Question: Is this possible at all using just CSS? I need to create two slant edges with an outer border but seeming that I created the slant edges with a border I am completely lost.

This is how far I got.
JSFIDDLE does not seem to want to load today??? but will post it on there as soon as possible :).
Here's the CSS:
'''
.wrap {width:29%;}
.slider-header:before {
content:'';
border-top:20px solid white;
border-right: 20px solid #000;
-webkit-box-sizing: border-box;
-moz-box-sizing: border-box;
box-sizing: border-box;
height:20px;
position: absolute;
top: 0;
left: 0;
height:100%;
width: 20px;
}
.slider-header {
color:#FFFFFF;
font-family:Arial, Helvetica, sans-serif;
background:#000000;
position:relative;
font-size:1em;
padding-left:1.5em;
width:200px;
float:right;
}
.slider-header2:before {
content:'';
border-bottom:20px solid white;
border-left: 20px solid #000;
-webkit-box-sizing: border-box;
-moz-box-sizing: border-box;
box-sizing: border-box;
height:20px;
position: absolute;
top: 0;
right: 0;
height:100%;
width: 20px;
}
.slider-header2 {
color:#FFFFFF;
font-family:Arial, Helvetica, sans-serif;
background:#000000;
position:relative;
font-size:1em;
padding-left:1.5em;
width:200px;
float:left;
}
'''
and the HTML:
'''
<div class="wrap">
<div class="slider-header">
hey2
</div>
<div class="slider-header2">
hey
</div>
<div>
'''
Hey everyone answers has been great especially Aequanox but i need this to work on IE8+ and if its IE7+ ill probably name my first born after you..
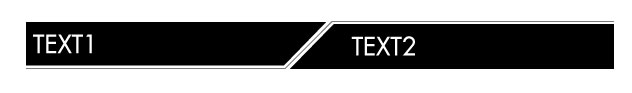
Answer: Here is achieved without adding any markup.
'''
<div class="wrap">
<div class="slider-header">
hey1
</div>
<div class="slider-header2">
hey2
</div>
<div>
'''
CSS is not optimized at all, just to achieve the deired effect.
'''
.wrap{width:500px; padding:5px; display:block; overflow:hidden}
.wrap div{background:#333; color:#fff; width:235px; }
.wrap:after{
content:"";
display:block;
border-top:1px solid #333;
margin-top:-5px;
margin-left:265px;
width:235px;
}
.wrap:before{
content:"";
display:block;
border-bottom:1px solid #333;
position:absolute;
top:37px;
width:235px;
}
.slider-header{position:relative; float:left;}
.slider-header2{position:relative; float:right;}
.slider-header:before{
content:"";
display:block;
height:1px;
width:70px;
background:#333;
position:absolute;
left:225px;
-webkit-transform: rotate(-45deg);
-moz-transform: rotate(-45deg);
-o-transform: rotate(-45deg);
}
.slider-header:after{
content:"";
display:block;
width:0;
height:0;
position:absolute;
top:0;
right:-20px;
border-right: 20px solid transparent;
border-top: 20px solid #333;
}
.slider-header2:before{
content:"";
display:block;
width:0;
height:0;
position:absolute;
top:0;
left:-20px;
border-left: 20px solid transparent;
border-bottom: 20px solid #333;
}
'''
And here's the fiddle : <URL>